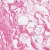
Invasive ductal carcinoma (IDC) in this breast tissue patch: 0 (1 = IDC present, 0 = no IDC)